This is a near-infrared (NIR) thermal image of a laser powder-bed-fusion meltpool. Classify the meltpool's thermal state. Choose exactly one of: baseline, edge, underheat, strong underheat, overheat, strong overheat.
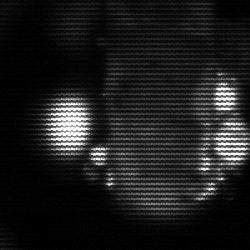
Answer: strong underheat